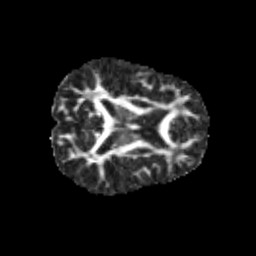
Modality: FA
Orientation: axial
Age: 11
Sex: male
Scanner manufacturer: siemens
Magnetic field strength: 3 T
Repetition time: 3.8 s
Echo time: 0.07 s